Question: I have the following
'''
<div id="entries_list">
<div id="entry_51" class="entry" data-entry_id="51">
some text
</div>
</div>
'''
I am making 'entries_list' <URL>. I need to do something when the user 'drops' an entry div, which can be done by:
'''
$("#entries_list").sortable({
stop: function(event, ui) {
console.log(ui);
}
});
'''
What is the easiest way to access the 'data-entry_id' attribute of the entry div from within the 'stop' function? The console ouput of 'ui' looks like this:

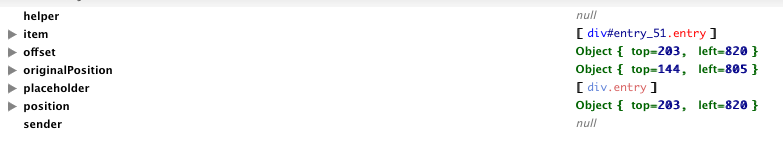
Answer: try
'''
alert(ui.item.attr("data-entry_id"));
'''